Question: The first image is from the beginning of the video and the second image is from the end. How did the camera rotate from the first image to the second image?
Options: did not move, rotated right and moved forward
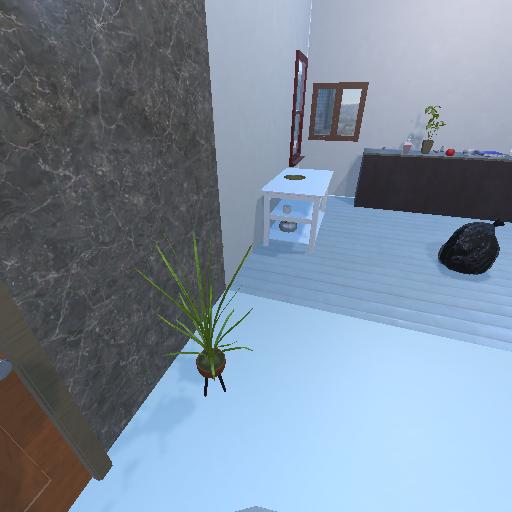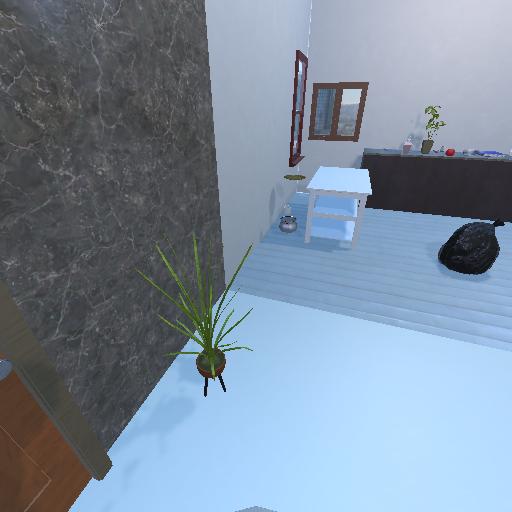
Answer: did not move